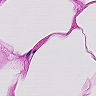
Metastatic tissue present: no